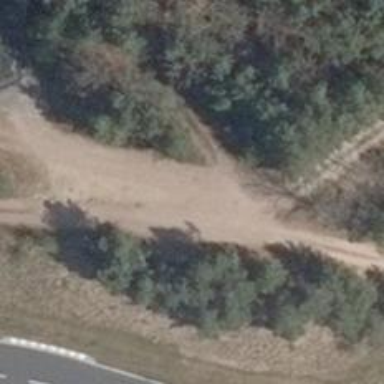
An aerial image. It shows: Sandy track road with grade3 tracktype.